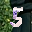
Label: 5